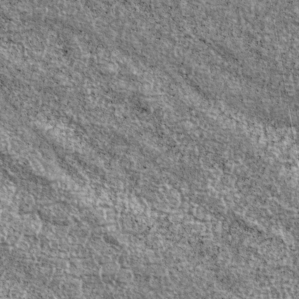
Label: non_frost